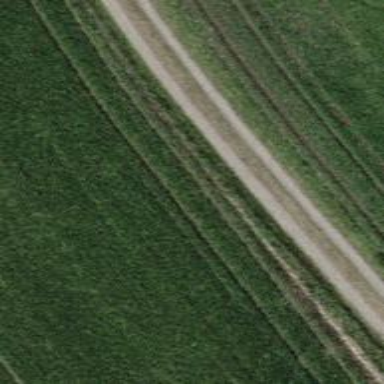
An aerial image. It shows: Gravel track suitable for agricultural vehicles. The track is categorized as grade 4.